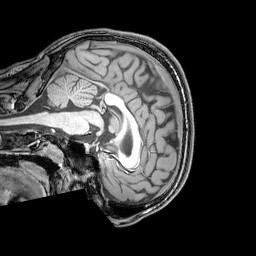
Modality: T1w
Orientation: sagittal
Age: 22
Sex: male
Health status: healthy
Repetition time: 0.081 s
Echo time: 0.037 s